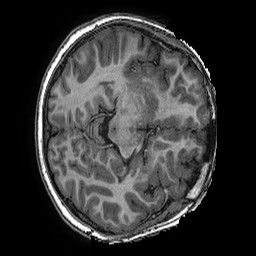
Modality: T1w
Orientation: axial
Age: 13
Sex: male
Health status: ill
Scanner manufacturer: ge
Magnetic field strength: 3 T
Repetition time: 0.0077 s
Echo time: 0.003436 s